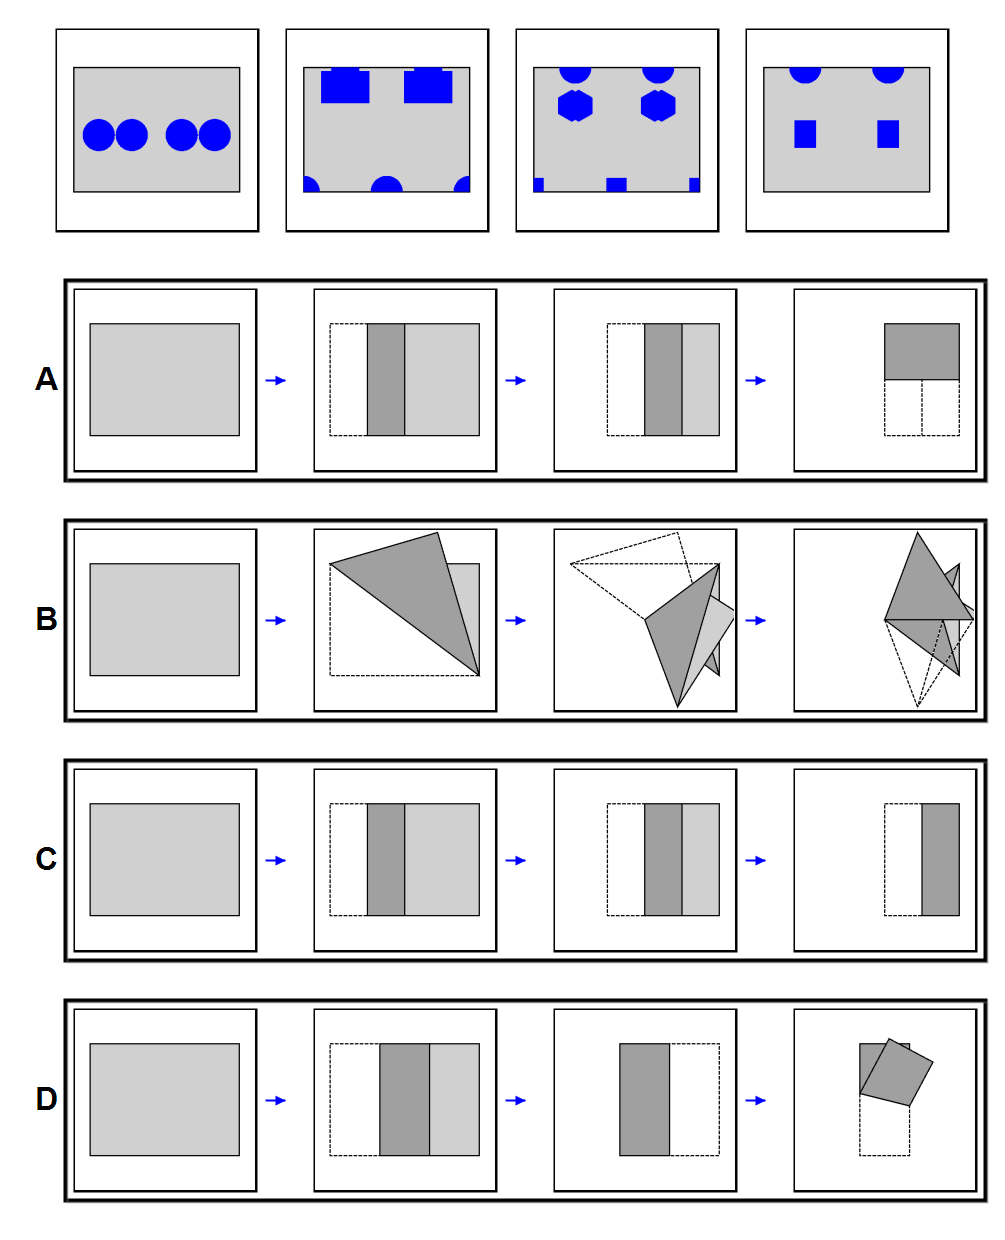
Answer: C